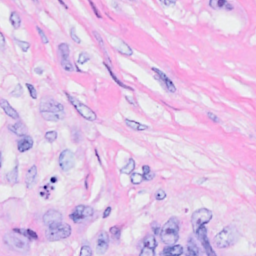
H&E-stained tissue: Breast